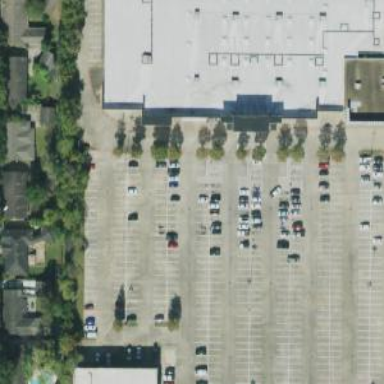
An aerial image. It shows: Parking space is available.